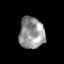
Tissue: skin
Cell type: Epithelial cells
Senescence score: 0.2572
Nuclear area (px): 780
Mean DAPI intensity: 147.353